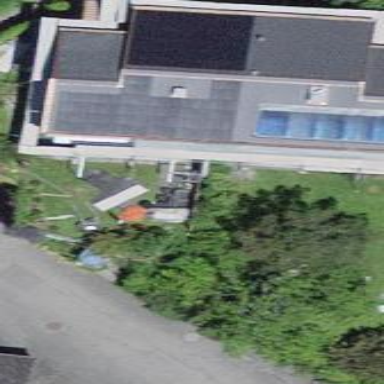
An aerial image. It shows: Garage.